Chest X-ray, PA view. Patient: 46 years old, sex F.
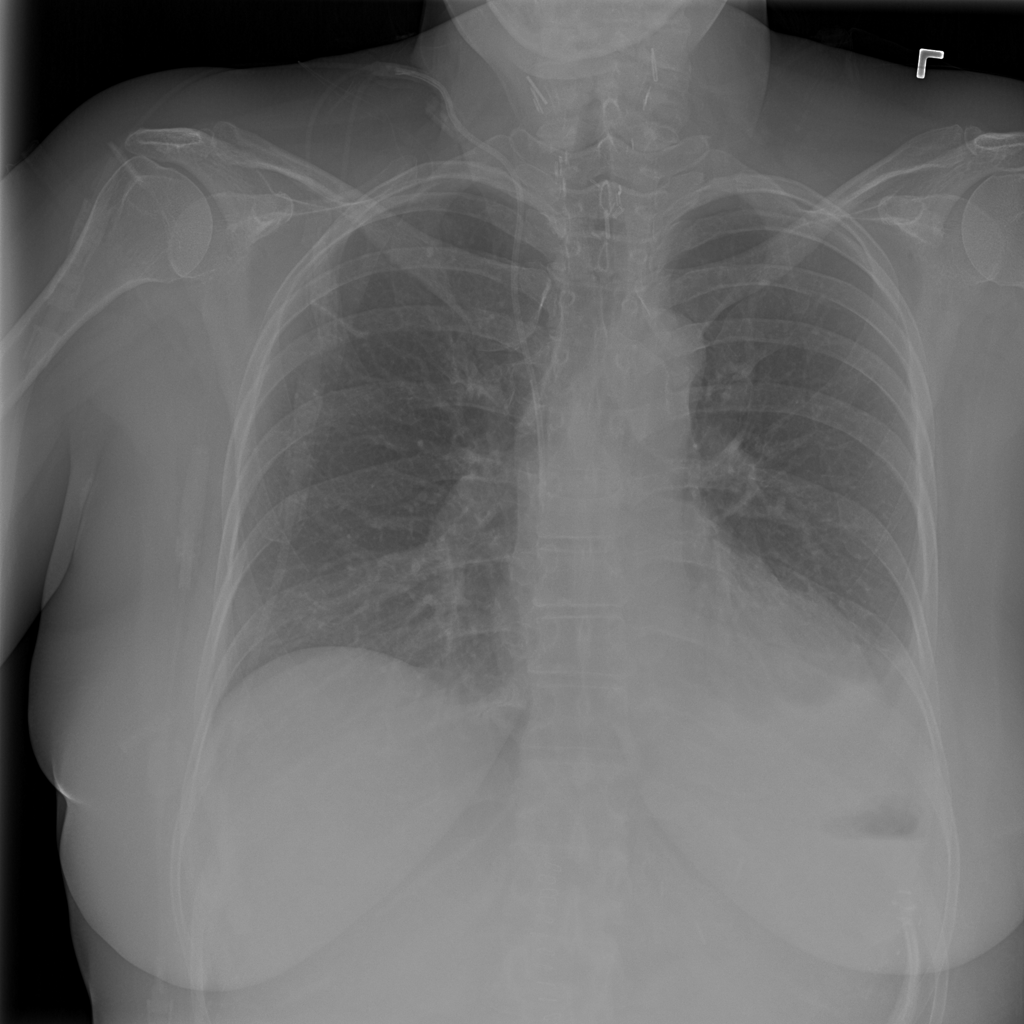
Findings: Atelectasis, Consolidation